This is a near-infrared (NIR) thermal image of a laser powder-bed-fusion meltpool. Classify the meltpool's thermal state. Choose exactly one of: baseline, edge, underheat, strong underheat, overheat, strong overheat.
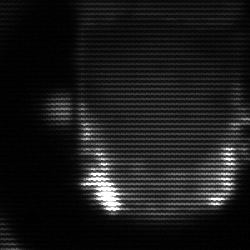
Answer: baseline